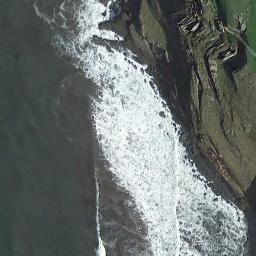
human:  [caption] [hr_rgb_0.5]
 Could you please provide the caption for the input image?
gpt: Dark green sea and green grass by the beach .

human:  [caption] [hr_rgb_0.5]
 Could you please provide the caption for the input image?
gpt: The huge waves beat against the rocks .

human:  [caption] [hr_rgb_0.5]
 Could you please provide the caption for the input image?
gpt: The beach is slender .

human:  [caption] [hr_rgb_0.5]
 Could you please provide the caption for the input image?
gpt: The type of beach is rocky coast and some green plants are on the beach .

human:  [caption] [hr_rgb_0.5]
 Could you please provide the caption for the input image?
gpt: The waves are heavy around the beach .